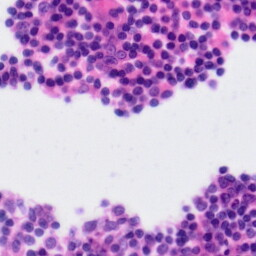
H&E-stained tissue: Tonsil